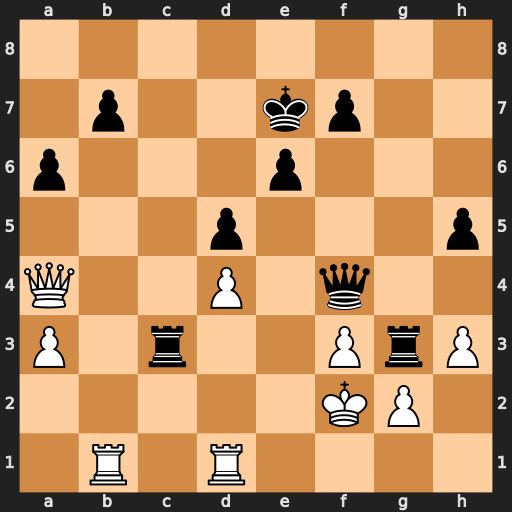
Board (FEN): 8/1p2kp2/p3p3/3p3p/Q2P1q2/P1r2PrP/5KP1/1R1R4
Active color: w
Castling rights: -
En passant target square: -
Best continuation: Qb4+ Kf6 Qxc3